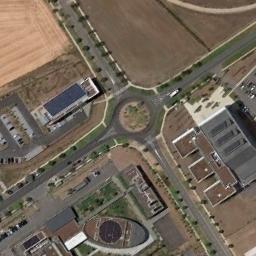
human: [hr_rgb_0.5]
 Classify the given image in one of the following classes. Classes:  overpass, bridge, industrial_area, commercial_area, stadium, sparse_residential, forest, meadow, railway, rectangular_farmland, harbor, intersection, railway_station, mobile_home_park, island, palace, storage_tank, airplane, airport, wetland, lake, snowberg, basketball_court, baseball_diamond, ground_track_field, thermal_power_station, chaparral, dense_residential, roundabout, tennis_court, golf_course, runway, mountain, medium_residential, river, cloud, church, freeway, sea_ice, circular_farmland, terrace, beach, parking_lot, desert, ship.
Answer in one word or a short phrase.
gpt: roundabout